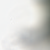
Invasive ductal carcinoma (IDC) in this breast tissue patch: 0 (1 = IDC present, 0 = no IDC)